Interaction volume radius: 10 \u00c5
Interaction volume height: 20 \u00c5
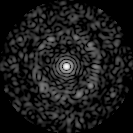
Disorder parameter: 0.8428